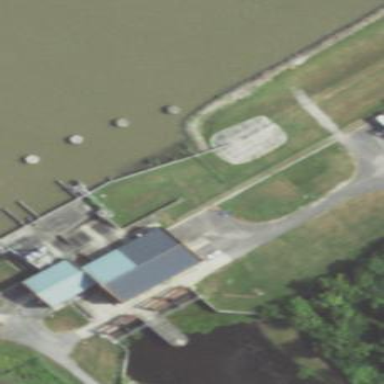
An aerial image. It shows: Pumping station.